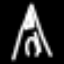
Label: The Eiffel Tower